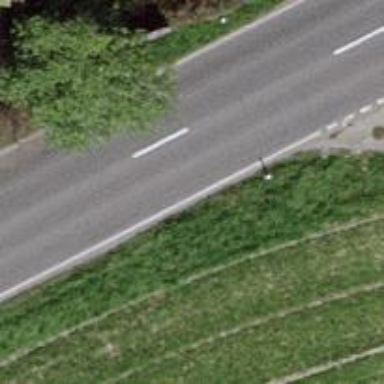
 with designated cycle lane on both sides."